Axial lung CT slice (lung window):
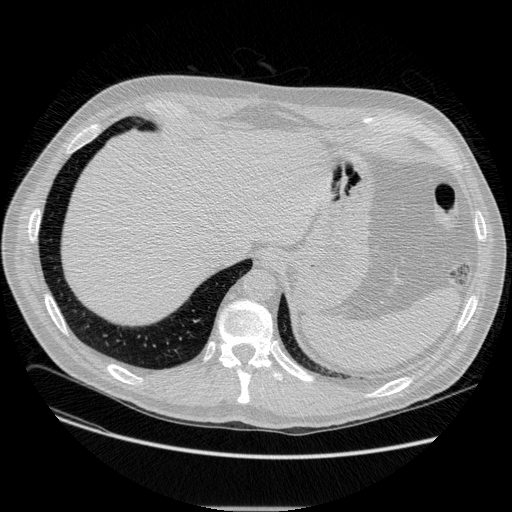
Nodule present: no